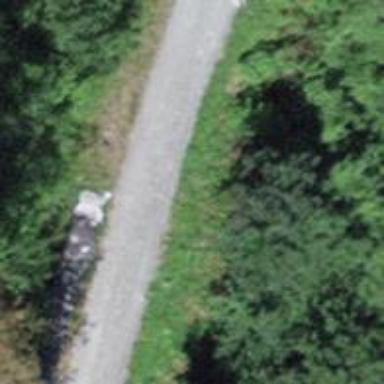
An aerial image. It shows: Unpaved track with grade2 quality type.